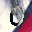
Label: 0